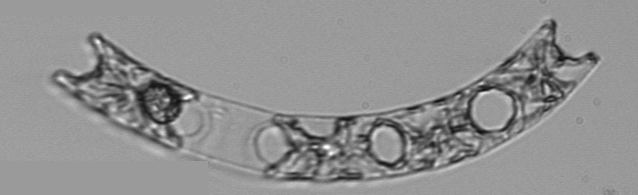
Label: Eucampia